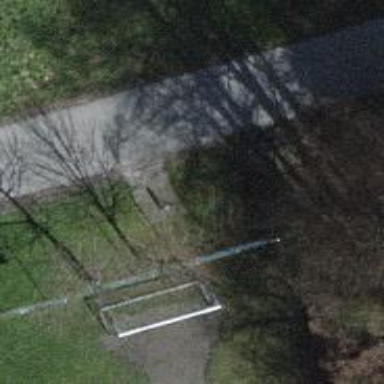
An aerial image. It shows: Bench for seating.